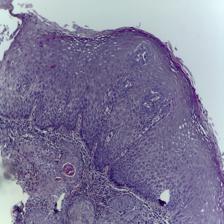
Diagnosis: OSCC